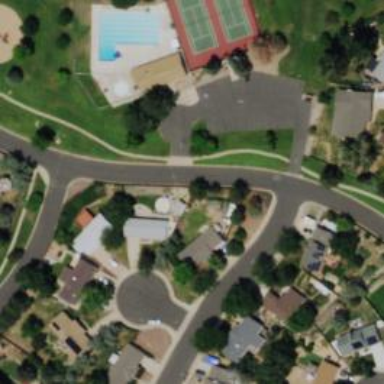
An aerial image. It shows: Left sidewalk along asphalt tertiary road.